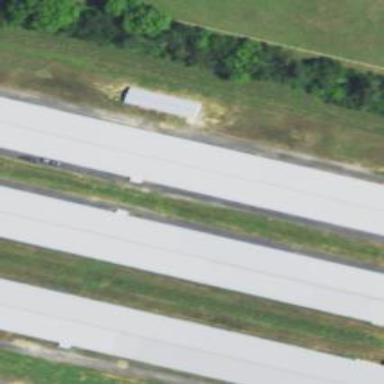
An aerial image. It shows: Poultry house building.